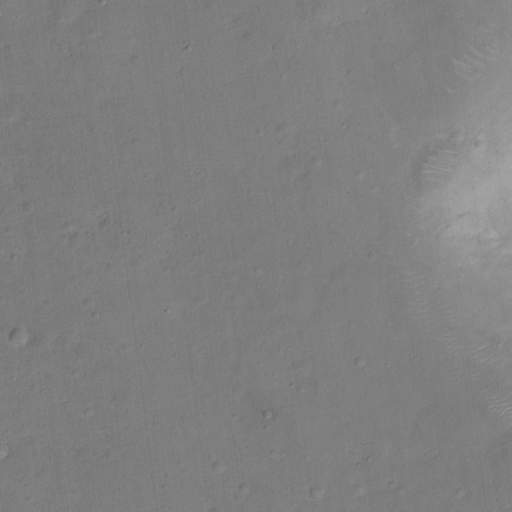
Classes present: Background